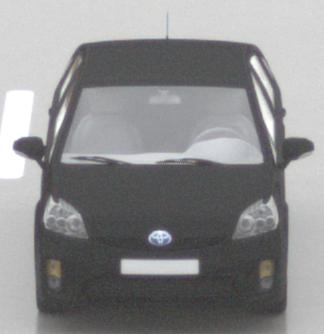
Make: Toyota
Model: Prius 1.5 Hybrid
Detailed model: Prius (HW2)
Model produced from: 2006/03
Model produced until: 2009/06
Doors: 5
Color: black
Road condition: wet road
Daytime: midday
Contrast: low contrast